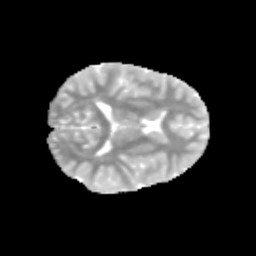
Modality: MD
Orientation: axial
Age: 9
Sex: female
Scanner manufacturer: siemens
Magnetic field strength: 3 T
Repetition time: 3.8 s
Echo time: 0.07 s